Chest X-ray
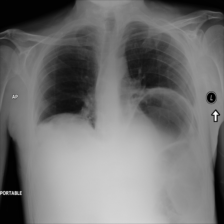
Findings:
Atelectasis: positive
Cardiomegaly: negative
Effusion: negative
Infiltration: negative
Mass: negative
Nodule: negative
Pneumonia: negative
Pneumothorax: negative
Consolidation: negative
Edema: negative
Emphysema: negative
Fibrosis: negative
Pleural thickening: positive
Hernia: negative